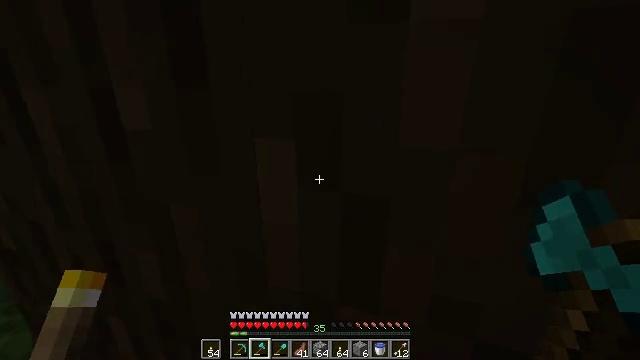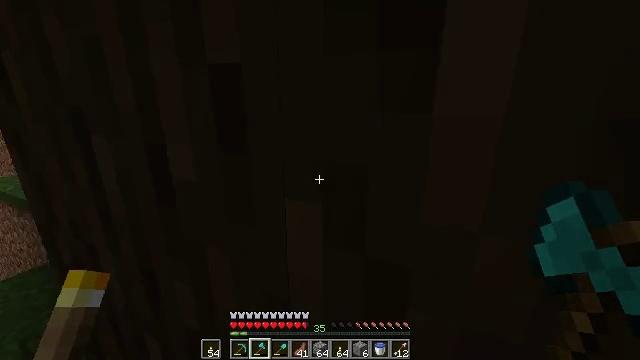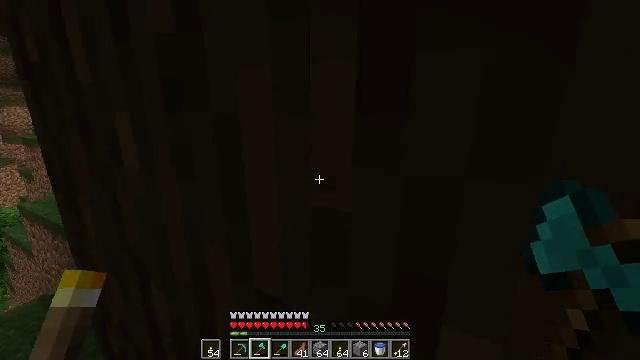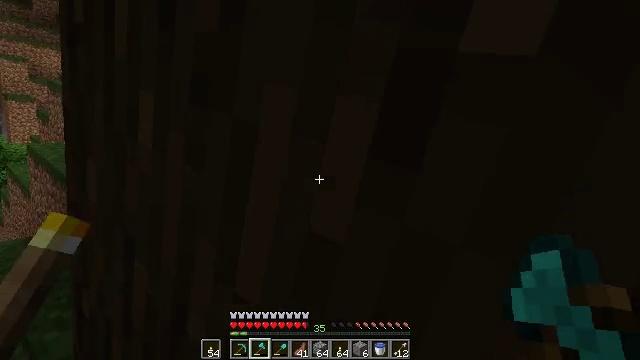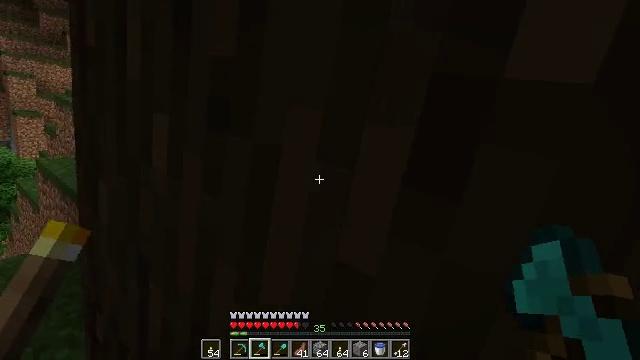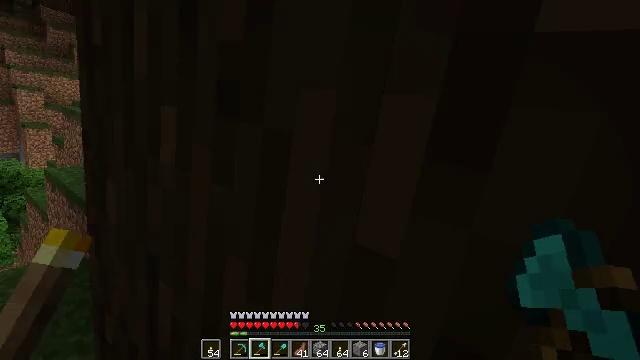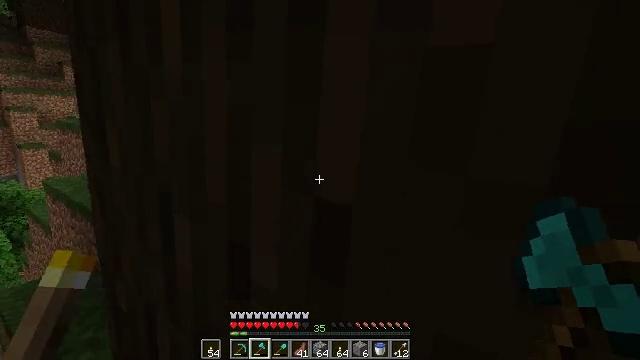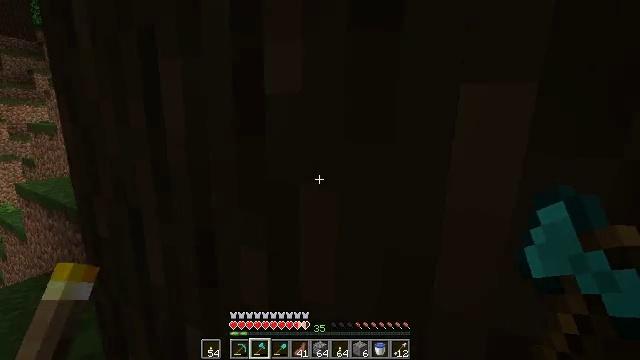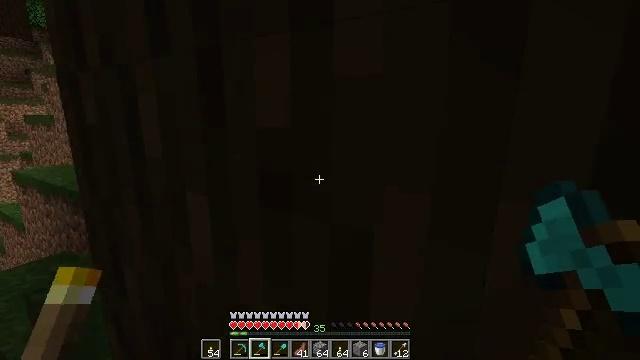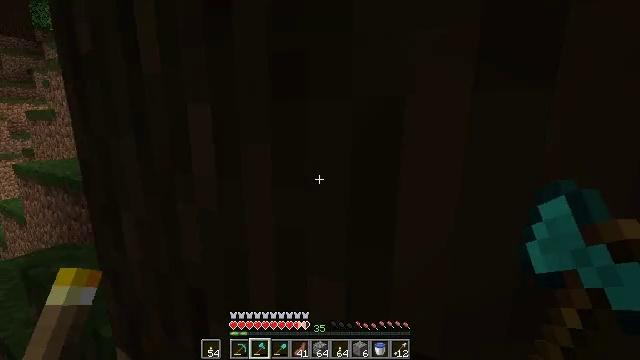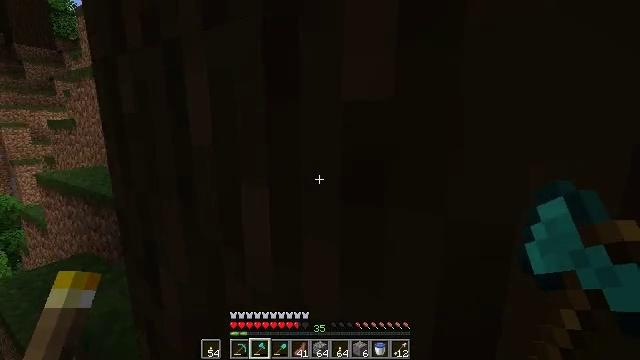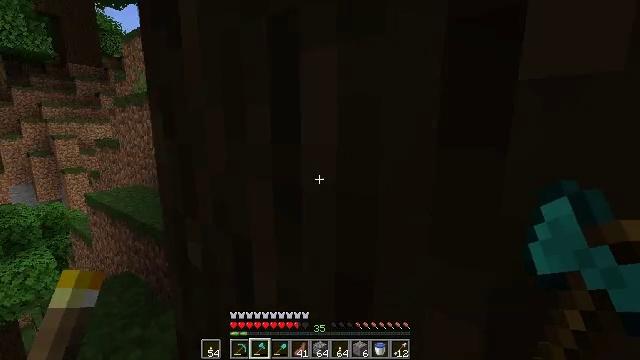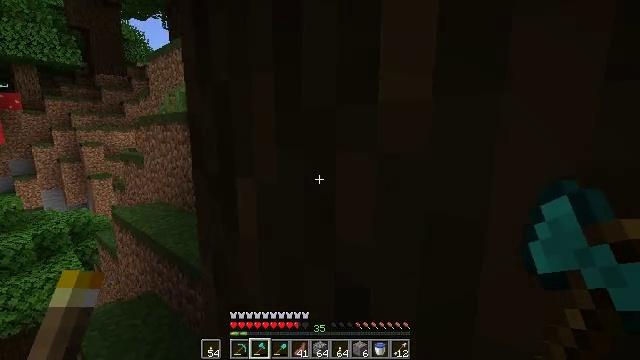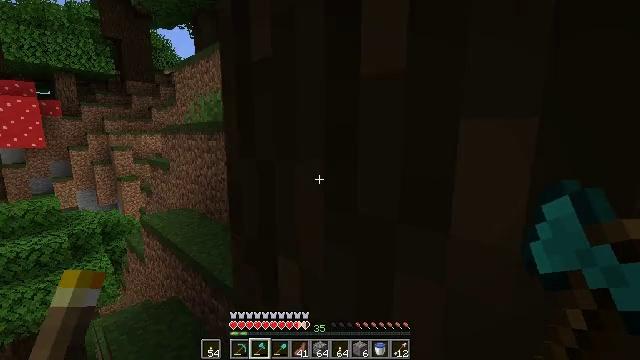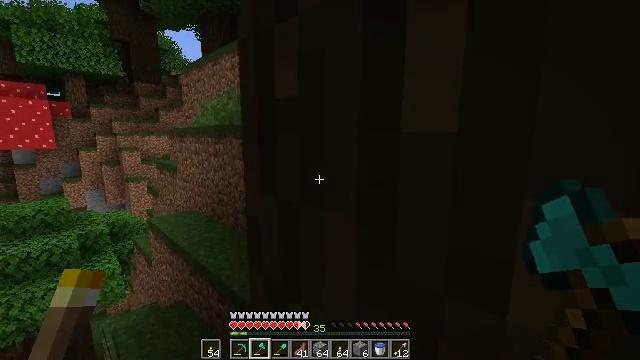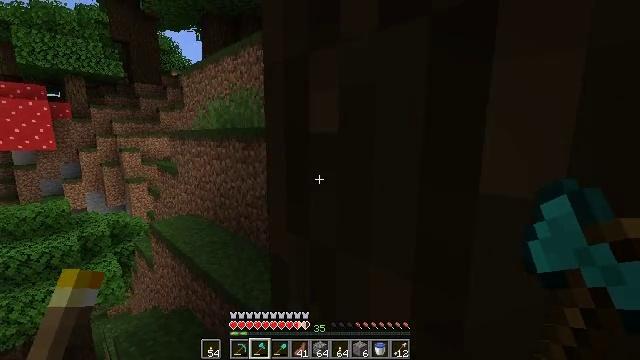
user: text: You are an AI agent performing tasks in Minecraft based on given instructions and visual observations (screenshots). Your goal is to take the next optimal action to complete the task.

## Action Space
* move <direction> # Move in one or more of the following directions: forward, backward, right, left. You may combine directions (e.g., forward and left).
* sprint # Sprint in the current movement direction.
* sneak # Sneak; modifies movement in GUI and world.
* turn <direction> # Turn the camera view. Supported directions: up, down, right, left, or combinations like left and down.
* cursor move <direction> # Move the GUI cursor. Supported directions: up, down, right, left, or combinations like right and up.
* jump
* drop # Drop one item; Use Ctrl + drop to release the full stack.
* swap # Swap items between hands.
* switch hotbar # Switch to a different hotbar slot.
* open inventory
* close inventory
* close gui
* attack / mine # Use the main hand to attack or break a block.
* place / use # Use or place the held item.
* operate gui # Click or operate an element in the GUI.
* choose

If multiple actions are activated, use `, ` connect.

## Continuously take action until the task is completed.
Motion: motion action
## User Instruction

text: Gather oak leaves by attacking.
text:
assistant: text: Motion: move forward, sprint, turn left and up, jump
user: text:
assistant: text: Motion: move forward, sprint, turn left and up, jump
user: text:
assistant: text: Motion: move forward, sprint, turn up, jump
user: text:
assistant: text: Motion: move forward, sprint, turn left, jump
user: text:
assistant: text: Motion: move forward, sprint, turn left, jump
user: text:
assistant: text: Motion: move forward, sprint, jump
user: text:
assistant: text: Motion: move forward, sprint, turn right, jump
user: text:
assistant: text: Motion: move forward, sprint, jump
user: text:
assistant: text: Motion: move forward, sprint, jump
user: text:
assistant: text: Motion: move forward, sprint, turn left, jump
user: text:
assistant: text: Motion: move forward, sprint, turn left and up, jump
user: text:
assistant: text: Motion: move forward, sprint, turn left, jump
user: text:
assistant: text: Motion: move forward and move left, sprint, turn left, jump
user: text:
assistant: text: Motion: move forward and move left, sprint, turn left, jump
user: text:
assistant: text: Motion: move forward and move left, sprint, jump
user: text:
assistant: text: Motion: move forward, sprint, jump
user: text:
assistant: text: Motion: move forward, sprint, jump
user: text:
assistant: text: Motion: move forward and move right, sprint, jump
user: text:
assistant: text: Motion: move forward and move right, sprint, turn right and up, jump
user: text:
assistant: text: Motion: move forward and move right, sprint, jump
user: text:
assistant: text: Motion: move forward, sprint, jump
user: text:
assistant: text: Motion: move forward, sprint, jump
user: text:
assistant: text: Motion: move forward, sprint, jump
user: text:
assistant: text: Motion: move forward, sprint, turn right and up, jump
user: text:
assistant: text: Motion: move forward, sprint, turn right and up, jump
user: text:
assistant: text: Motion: move forward, sprint, turn right, jump
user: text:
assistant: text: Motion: move forward, sprint, turn right and up, jump
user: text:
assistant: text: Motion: move forward and move right, sprint, turn right and up, jump
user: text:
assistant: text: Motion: move forward and move right, sprint, turn right, jump
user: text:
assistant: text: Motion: move forward and move right, sprint, jump